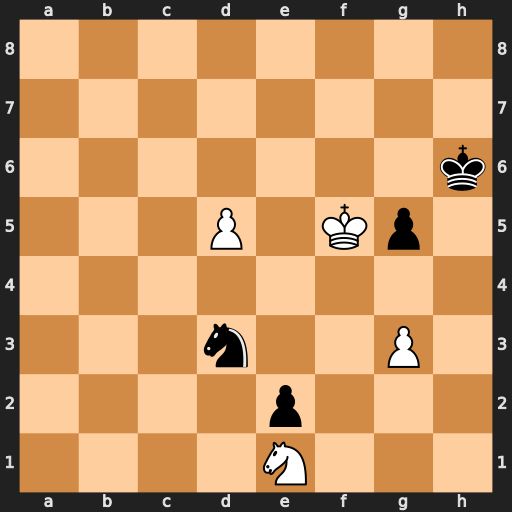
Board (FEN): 8/8/7k/3P1Kp1/8/3n2P1/4p3/4N3
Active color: w
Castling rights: -
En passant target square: -
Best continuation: Nxd3 e1=Q Nxe1